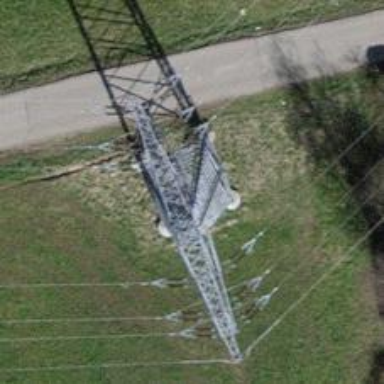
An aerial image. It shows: Lattice structure tower used for power transmission.